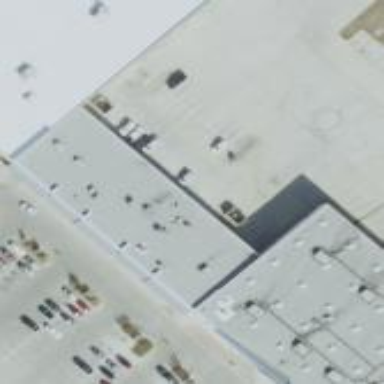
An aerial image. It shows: Retail building.